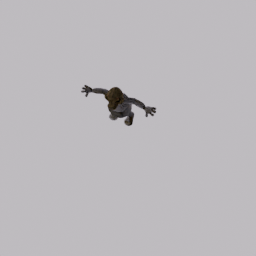
Label: animals